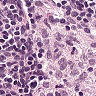
Metastatic tissue present: no